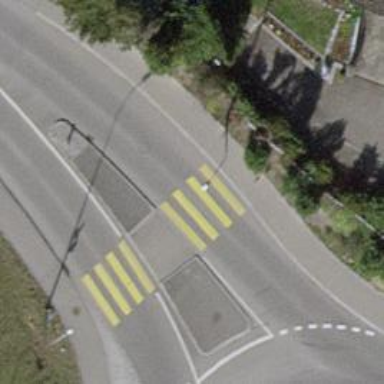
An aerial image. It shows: Footway with asphalt surface featuring zebra crossing.